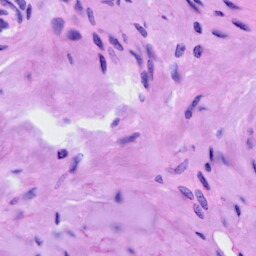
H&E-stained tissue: Cervix